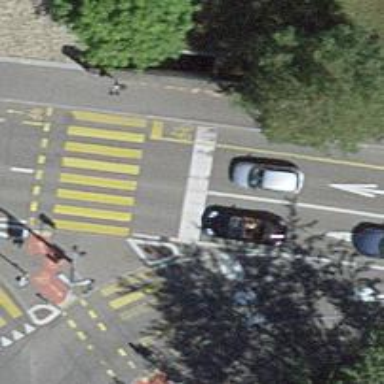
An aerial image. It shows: Road with traffic signals.